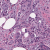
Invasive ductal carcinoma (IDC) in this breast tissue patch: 1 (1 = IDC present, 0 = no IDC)